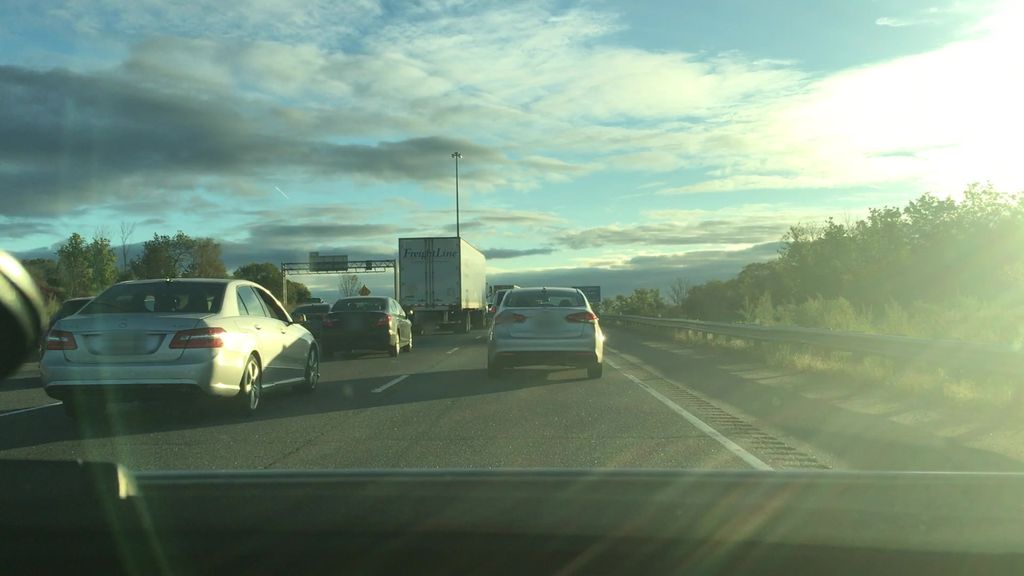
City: hamilton